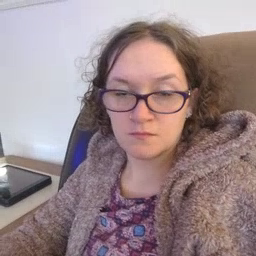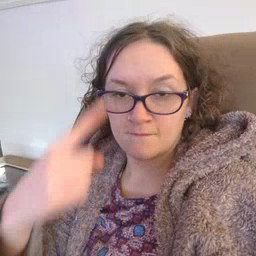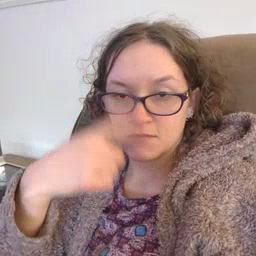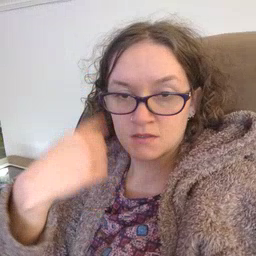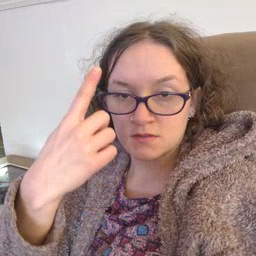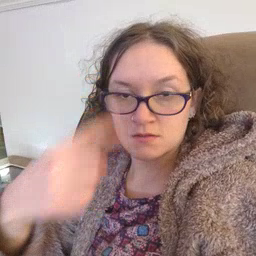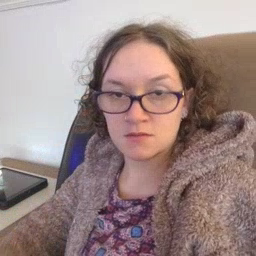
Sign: face